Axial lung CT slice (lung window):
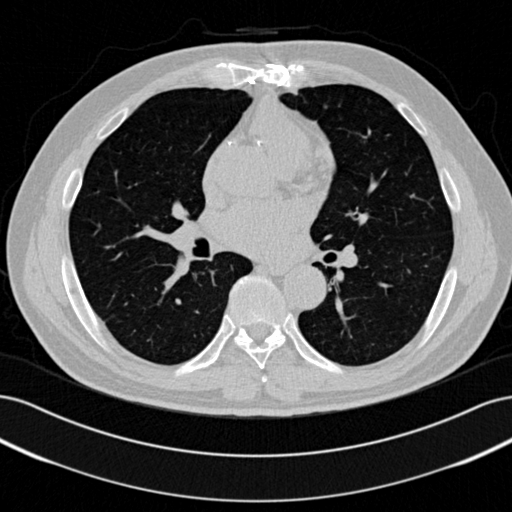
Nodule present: no